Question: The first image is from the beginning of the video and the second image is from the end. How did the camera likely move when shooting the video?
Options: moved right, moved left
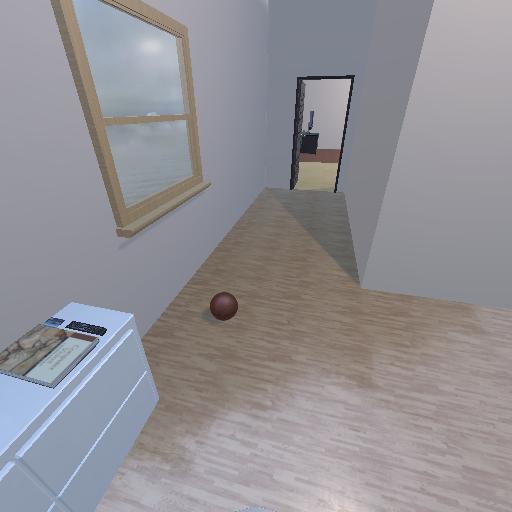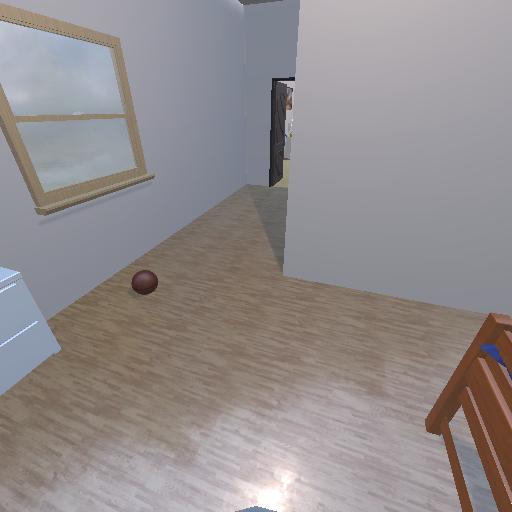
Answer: moved right